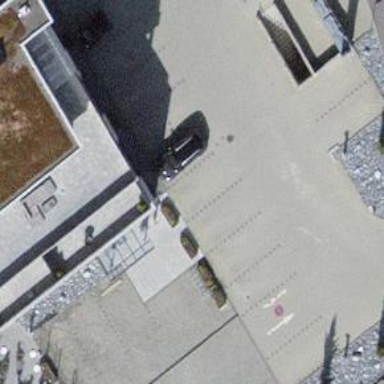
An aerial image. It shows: Parking area with surface.